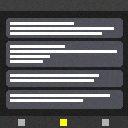
Screen state: on